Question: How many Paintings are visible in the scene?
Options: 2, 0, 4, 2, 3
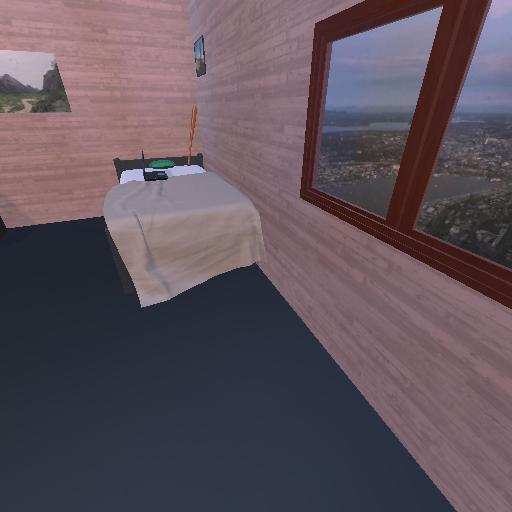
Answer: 2